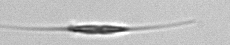
Label: Cylindrotheca